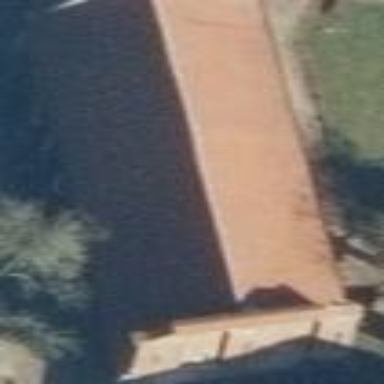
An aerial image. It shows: Historic monastery building.